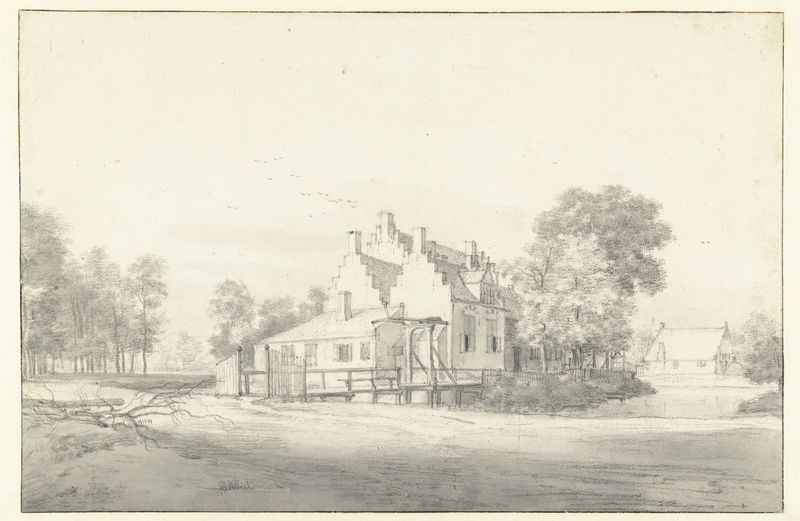
Titel: Broekhuizen
Künstler: Roelant Roghman
Standort: Amsterdam
Institution: Rijksmuseum
Schlagwörter: church, white, window, black, dark, windows, yellow, perspective, sky, tree, building, house, landscape, nature, netherlands, houses, roof, trees, spain, spanish, light, peaceful, porch, road, drawing, black and white, bird, birds, bridge, fence, gate, ground, pencil, gables, draw, farm, home, branches, chimney, chimneys, dutch, mexico, land, branch, point, mexican, sticks, chimmney, pyramid, graphite, smudge, draing, smear, atmospheric, hoise, homestead, shingles, winows, groud, branches', flocck